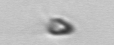
Label: Pyramimonas